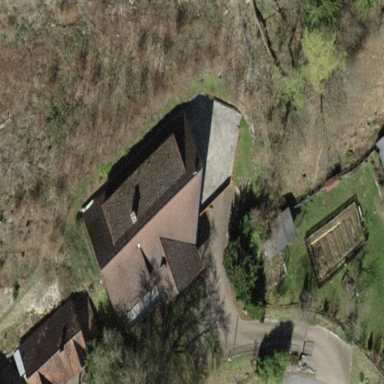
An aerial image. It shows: Simple house.